Question: I've seen a lot of similar questions to this on StackOverflow and elsewhere, but none directly addressed my problem. I'm generating n-sided polyhedrons using a convex hull generator in THREE.js. I want to map a square texture onto each face of each polyhedron such that it is not distorted, and gets drawn correctly with perspective (ie. not counteracting perspective or anything like that).
My first attempt, and most of what I've seen elsewhere, looked like this:
'''
function faceUv( v1, v2, v3 ) {
return [
new THREE.Vector2(0,0),
new THREE.Vector2(1,0),
new THREE.Vector2(1,1)
];
}
'''
This changes the aspect ratio of the texture on faces that are not XY aligned right triangles. That is, all of them ;)
So, I thought I would try rotating the face to be aligned with the XY plane, then compute the UVs as if a 1x1 square were drawn over them. So a triangle like this--after XY alignment--would get the following uv coords:
'''
0,0 1,0
* v1(uv=1.0,0.0)
v3(uv=0.1,0.5)
*
* v2(uv=0.5,0.8)
0,1 1,1
'''
This would be good enough for my purposes.
Here's my current solution:
'''
function faceUv(v1, v2, v3) {
var z = new THREE.Vector3(0, 0, 1),
n = new THREE.Triangle(v1, v2, v3).normal(),
// from http://stackoverflow.com/questions/<PHONE>/find-opengl-rotation-matrix-for-a-plane-given-the-normal-vector-after-the-rotat
// RotationAxis = cross(N, N')
// RotationAngle = arccos(dot(N, N') / (|N| * |N'|))
axis = new n.clone().cross(z),
angle = Math.acos(n.clone().dot(z) / (n.length() * z.length()));
var mtx = new THREE.Matrix4().makeRotationAxis(axis, angle);
var inv = new THREE.Matrix4().getInverse(mtx);
var v1r = v1.clone().applyMatrix4(inv),
v2r = v2.clone().applyMatrix4(inv),
v3r = v3.clone().applyMatrix4(inv),
ul = v1r.clone().min(v2r).min(v3r),
lr = v1r.clone().max(v2r).max(v3r),
scale = new THREE.Vector2(1.0 / (lr.x - ul.x), 1.0 / (lr.y - ul.y));
v1r.sub(ul);
v2r.sub(ul);
v3r.sub(ul);
return [
new THREE.Vector2(v1r.x * scale.x, v1r.y * scale.y),
new THREE.Vector2(v2r.x * scale.x, v2r.y * scale.y),
new THREE.Vector2(v3r.x * scale.x, v3r.y * scale.y)
];
}
'''
It seems to work pretty well, with the exception of faces that are aligned with the YZ plane (ie. with a normal of 0,-1,0). Here's a screenshot, notice the bottoms of the polyhedrons.

: a) is there a better/simpler way to do this? b) how can I fix it for the bottom faces?, c) is there a way to at least simplify the code by using more existing functionality from THREE.js?
Thanks!
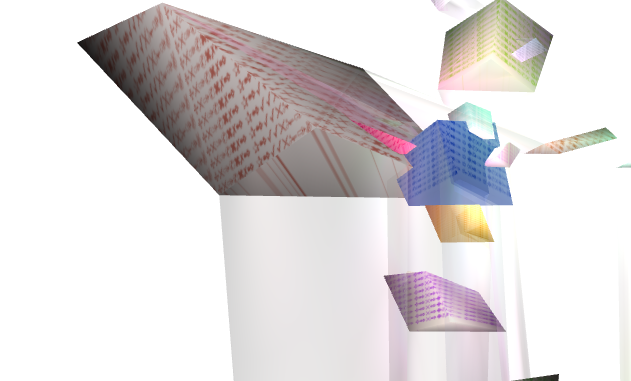
Answer: Do you mean this?
'''
axis = n.clone().cross( z );
'''
Also, UVs are normally '( 0, 0 )' in the lower left.
Regarding questions (a) and (c): Given what you are doing, 'No'.
Regarding question (b): I expect you can track that down yourself. :-)